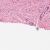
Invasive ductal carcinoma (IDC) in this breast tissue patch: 0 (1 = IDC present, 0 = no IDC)